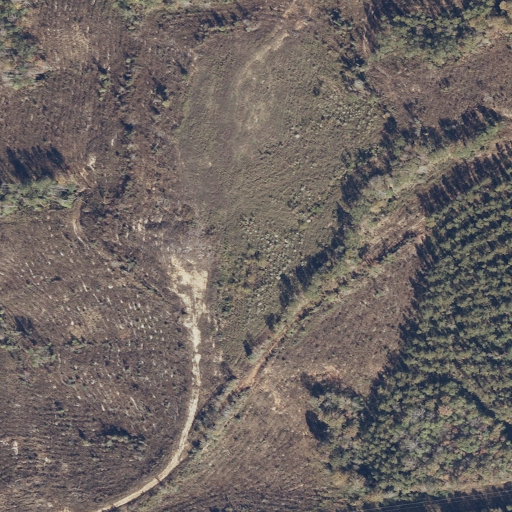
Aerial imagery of cliff(s) in Alabama named James Bluff containing evergreen forest, shrub, grassland, mixed forest, open development, low intensity development, and medium intensity development